Question: I am trying to check some values some AT commands ran on a GSM modem.
I am stuck at the point where when trying to check if the output of a command contains some values is true or not.
Using the following code:
'''
using System;
using System.Collections.Generic;
using System.Linq;
using System.Text;
using System.IO.Ports;
using System.IO;
using System.Timers;
namespace SerialTest
{
public class Program
{
public static void Main(string[] args)
{
string buff="0";
string ok = "OK";
SerialPort p = new SerialPort("COM28");
p.DataReceived += new SerialDataReceivedEventHandler(p_DataReceived);
p.Open();
string line = "1";
p.Write("AT" + "
");
buff = p.ReadExisting();
Console.WriteLine("buff: "{0}"
ok: "{1}"", buff, ok);
p.Write("AT+CMGF=1"+ "
" );
buff = p.ReadExisting();
Console.WriteLine("buff: "{0}"
ok: "{1}"", buff, ok);
do
{
p.Write("AT+CMGL="REC UNREAD" " + "
");
buff = p.ReadExisting();
Console.WriteLine("buff: "{0}"
ok: "{1}"", buff, ok);
/*if (buff.Contains(ok))
Console.WriteLine("Everything is OK");
else
Console.WriteLine("NOK");*/
line = Console.ReadLine();
} while (line != "quit");
p.Close();
}
public static void p_DataReceived(object sender, SerialDataReceivedEventArgs e)
{
Console.WriteLine((sender as SerialPort).ReadExisting());
}
}
}
'''
I get this output:

Why is it that sometimes buff is empty and is displayed later ?
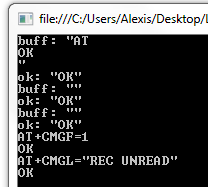
Answer: There are calls to 'ReadExisting()' that are superfluous.
You should not be reading your serial port output in the main method, let the event handler do the work for you.
Also, you should append what you read in the event handler to the 'buff' variable so that you can all the data received when you check your buffer.
Try this instead:
'''
public class Program
{
public static void Main(string[] args)
{
ModemReader r = new ModemReader();
r.StartReading();
}
class ModemReader{
string buff="";
public void StartReading()
{
string ok = "OK";
SerialPort p = new SerialPort("COM28");
p.DataReceived += new SerialDataReceivedEventHandler(p_DataReceived);
p.Open();
string line = "1";
p.Write("AT" + "
");
Console.WriteLine("buff: "{0}"
ok: "{1}"", buff, ok);
p.Write("AT+CMGF=1"+ "
" );
Console.WriteLine("buff: "{0}"
ok: "{1}"", buff, ok);
do
{
// Clear the buffer here
buff = "";
p.Write("AT+CMGL="REC UNREAD" " + "
");
Console.WriteLine("buff: "{0}"
ok: "{1}"", buff, ok);
if (buff.Contains(ok))
Console.WriteLine("Everything is OK");
else
Console.WriteLine("NOK");
line = Console.ReadLine();
} while (line != "quit");
p.Close();
}
public void p_DataReceived(object sender, SerialDataReceivedEventArgs e)
{
string s = (sender as SerialPort).ReadExisting();
buff += s;
Console.WriteLine(s);
}
}
}
'''